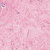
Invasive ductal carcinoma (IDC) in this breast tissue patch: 0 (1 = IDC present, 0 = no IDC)